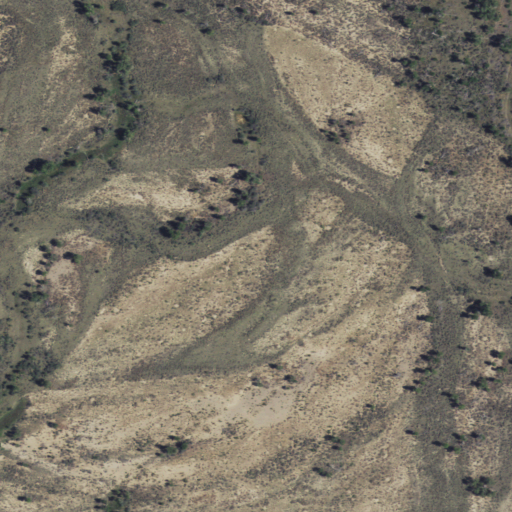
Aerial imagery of island in Wyoming named Big Island containing shrub, herbaceous wetlands, and woody wetlands